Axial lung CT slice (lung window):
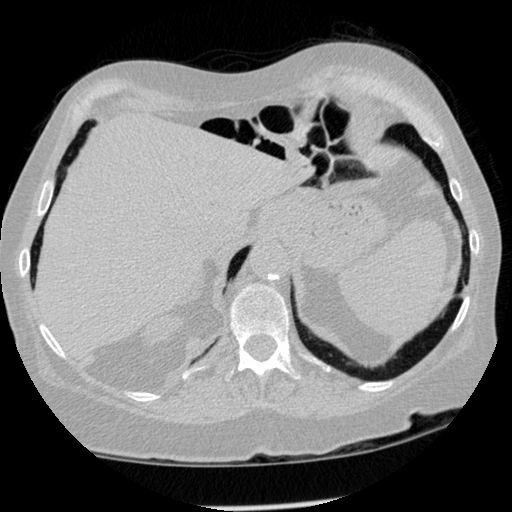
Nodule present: no